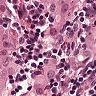
Metastatic tissue present: yes